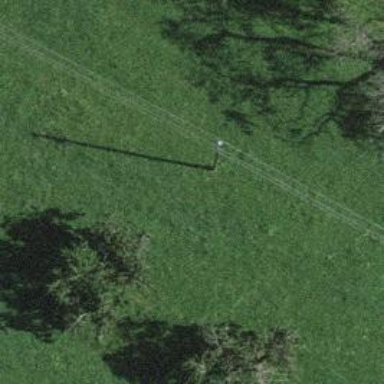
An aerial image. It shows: Minor power line.